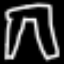
Label: pants